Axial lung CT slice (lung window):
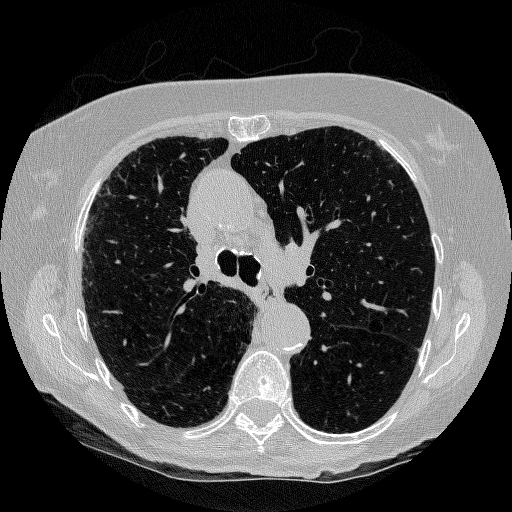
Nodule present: no